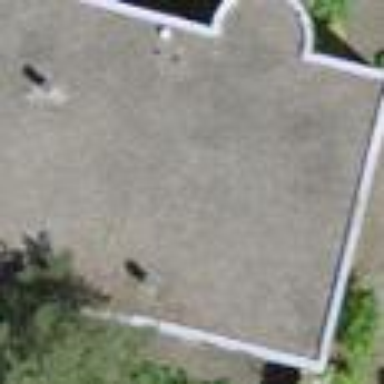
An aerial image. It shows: Terrace building.